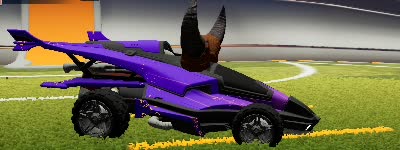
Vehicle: aftershock